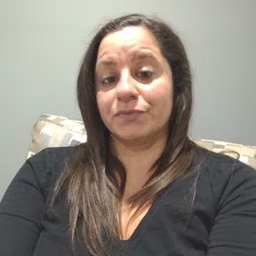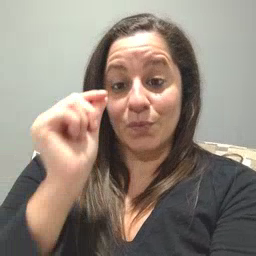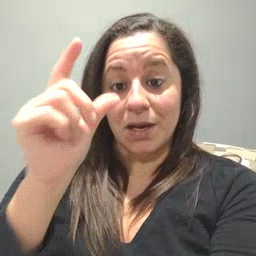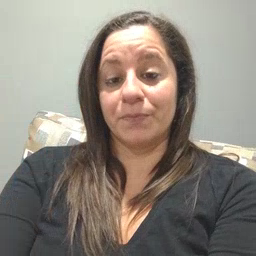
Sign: wake